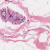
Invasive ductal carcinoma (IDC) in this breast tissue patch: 0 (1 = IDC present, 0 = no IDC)